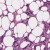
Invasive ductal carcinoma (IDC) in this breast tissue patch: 1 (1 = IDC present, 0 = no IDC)